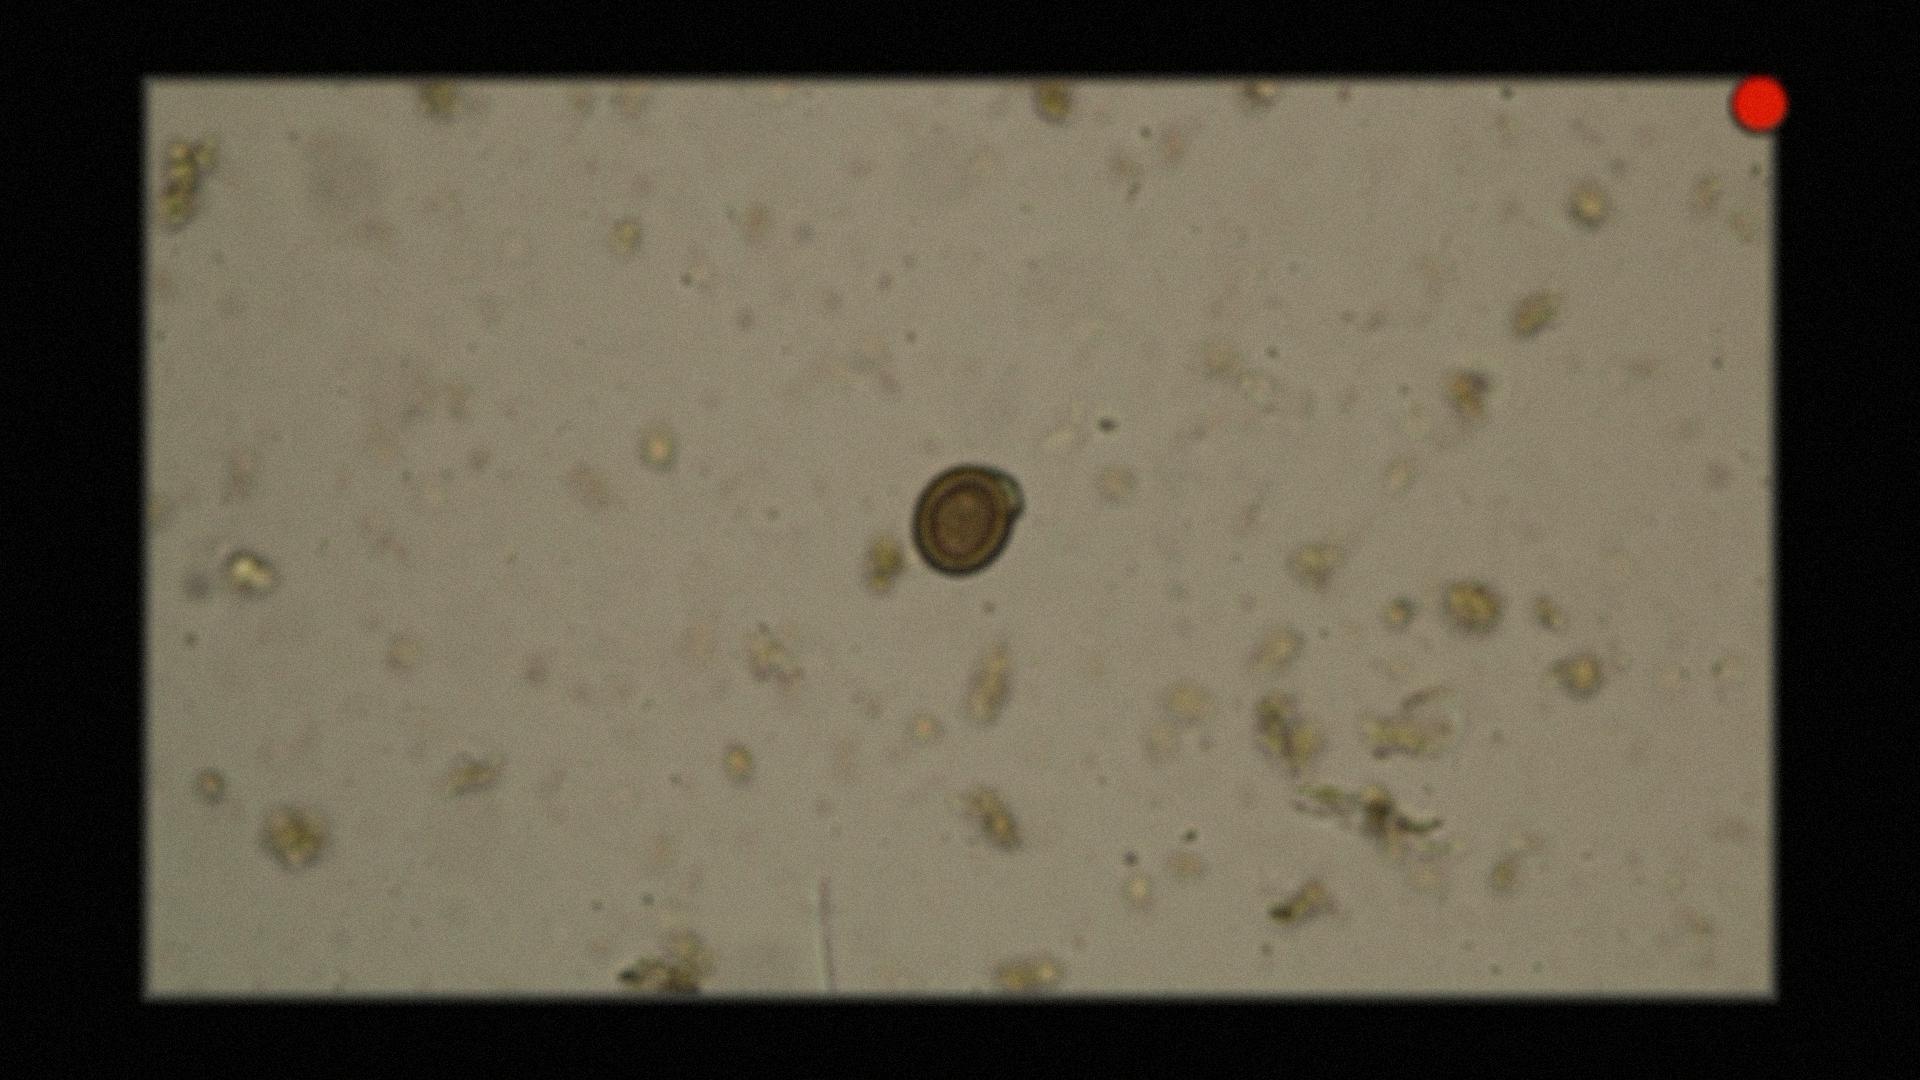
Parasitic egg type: Taenia spp. egg